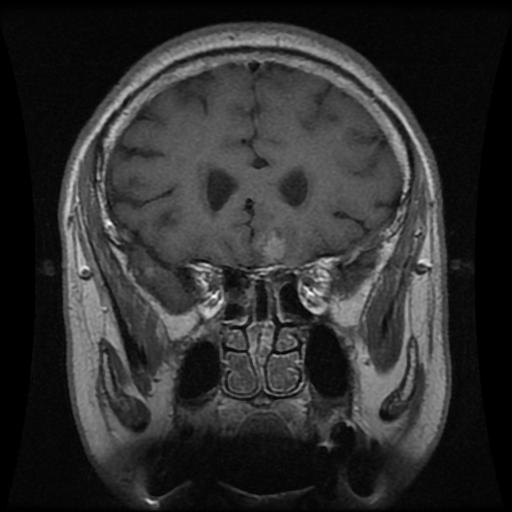
Label: pituitary